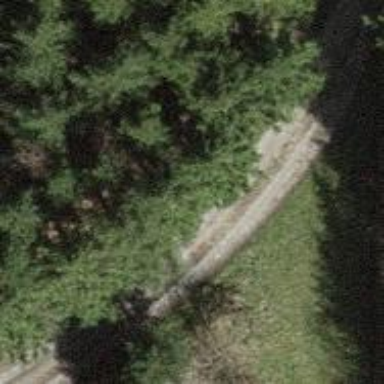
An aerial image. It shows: Track with fine gravel surface. The track type is grade3.